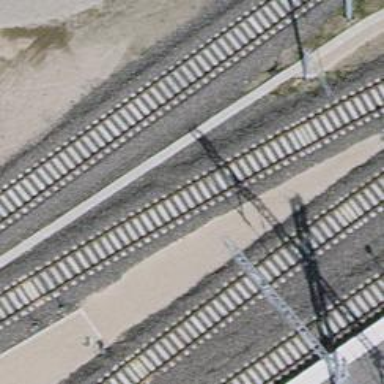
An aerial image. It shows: Railway track with contact line for electrification.